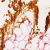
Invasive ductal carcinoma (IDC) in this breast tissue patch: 0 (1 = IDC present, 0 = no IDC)